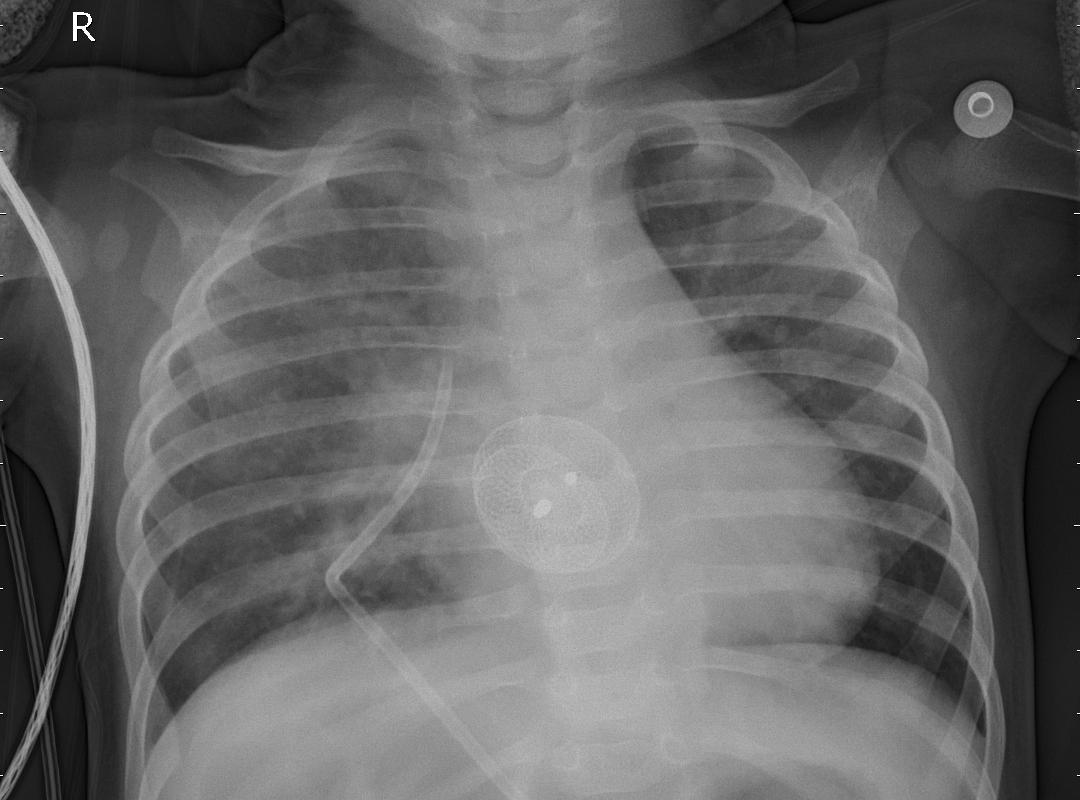
Diagnosis: PNEUMONIA